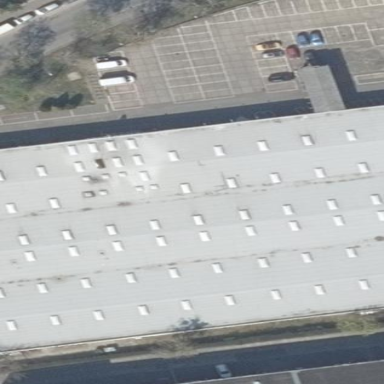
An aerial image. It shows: Industrial building with works.